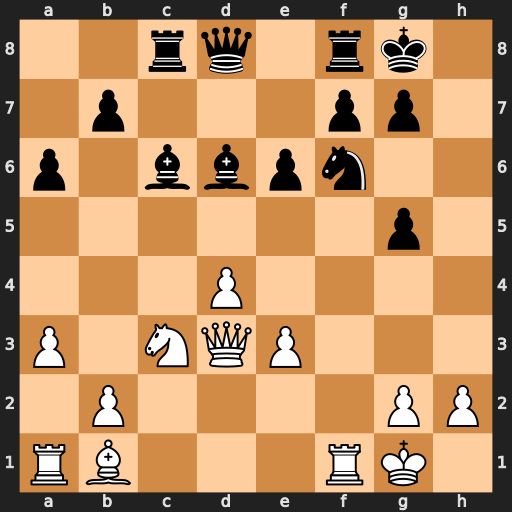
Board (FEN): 2rq1rk1/1p3pp1/p1bbpn2/6p1/3P4/P1NQP3/1P4PP/RB3RK1
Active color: w
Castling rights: -
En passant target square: -
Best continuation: Rxf6 Re8 Qh7+